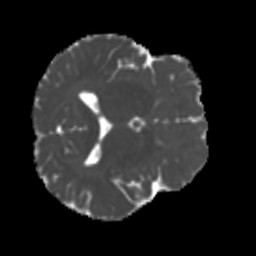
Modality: MD
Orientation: axial
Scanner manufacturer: siemens
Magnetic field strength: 3 T
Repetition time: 4 s
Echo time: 0.0594 s